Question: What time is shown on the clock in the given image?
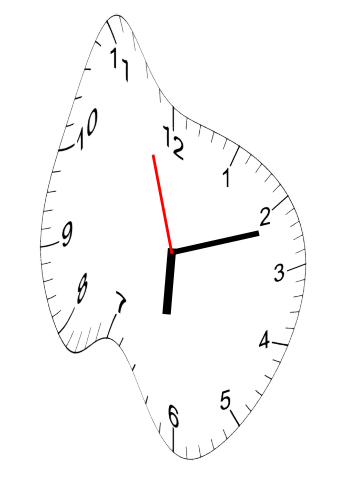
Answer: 06:11:57